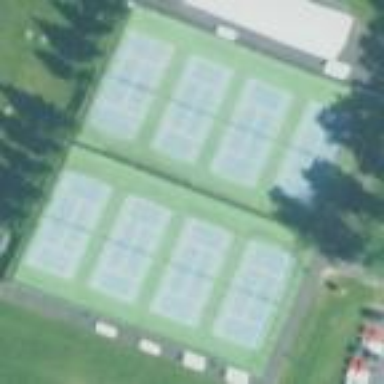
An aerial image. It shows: Tennis court on pitch designated for leisure land.